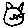
Label: cat